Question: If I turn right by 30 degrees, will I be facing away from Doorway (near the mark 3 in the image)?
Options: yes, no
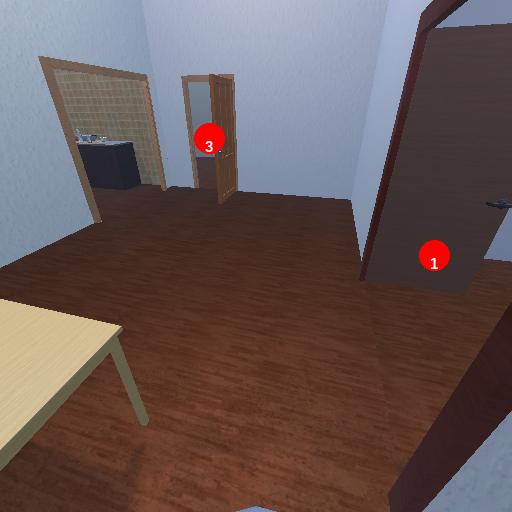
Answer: yes